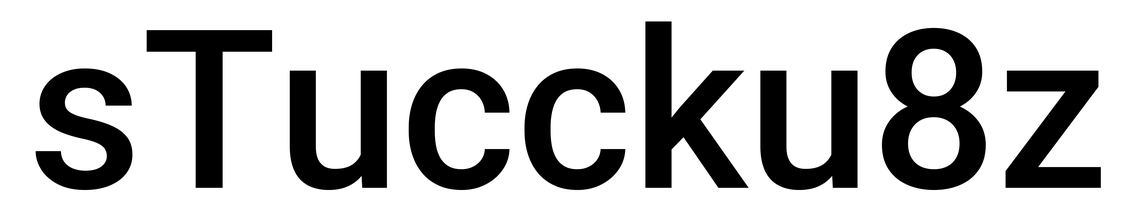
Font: Roboto_Medium